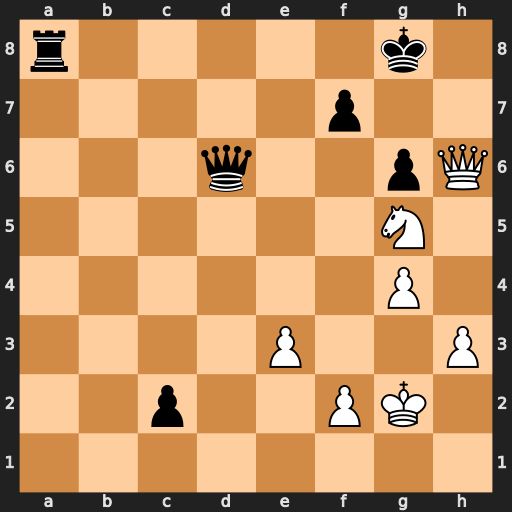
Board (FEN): r5k1/5p2/3q2pQ/6N1/6P1/4P2P/2p2PK1/8
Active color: w
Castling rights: -
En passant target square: -
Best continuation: Qh7+ Kf8 Qxf7#